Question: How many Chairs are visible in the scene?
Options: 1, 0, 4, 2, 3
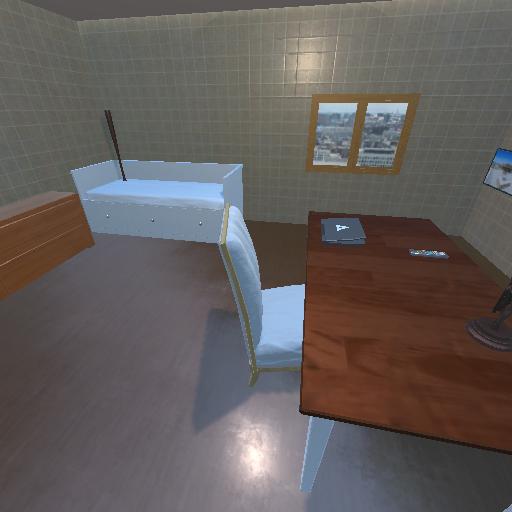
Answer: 1